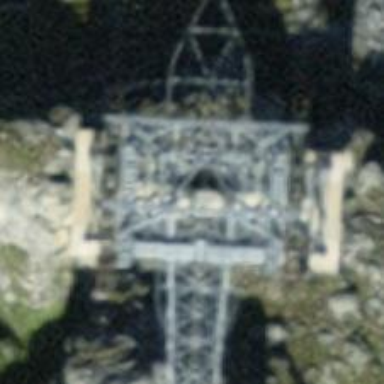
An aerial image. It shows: Pylon for aerialway.